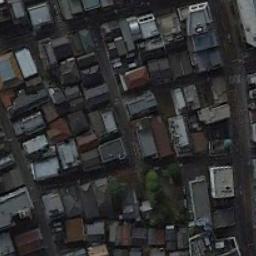
Label: residential